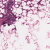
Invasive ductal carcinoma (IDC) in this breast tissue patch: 1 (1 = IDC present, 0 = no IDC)